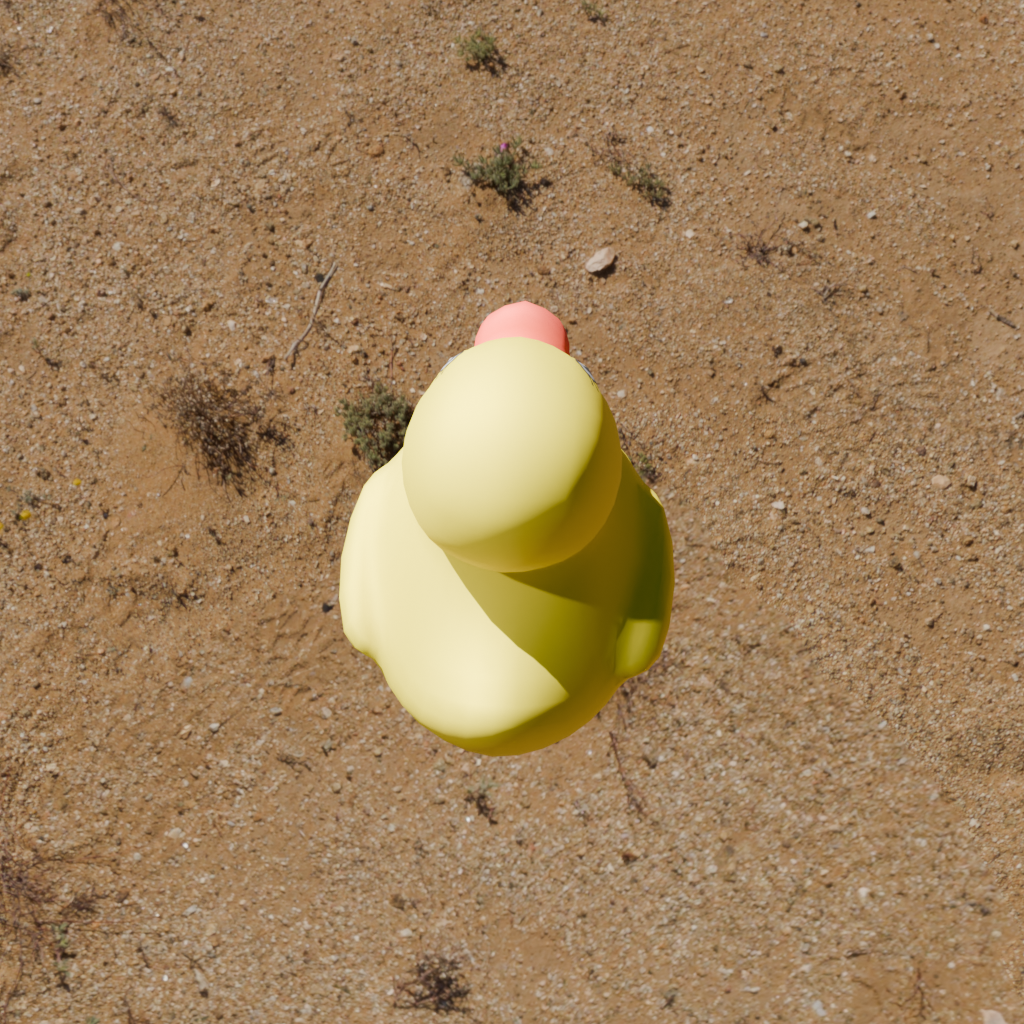
an image of a yellow rubber duck seen from <back_top> in a sunny desert landscape with a clear sky.